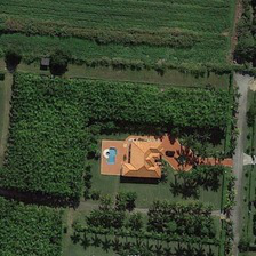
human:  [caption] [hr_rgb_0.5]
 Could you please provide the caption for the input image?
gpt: a red building is surrounded by many green plants.

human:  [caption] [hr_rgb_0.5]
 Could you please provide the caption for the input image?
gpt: There are many different green plants around a red building.

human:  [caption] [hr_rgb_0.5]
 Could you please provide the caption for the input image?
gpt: Red buildings around green plants are very different.

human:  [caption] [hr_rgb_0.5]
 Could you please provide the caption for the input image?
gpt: The red building is surrounded by many different green plants.

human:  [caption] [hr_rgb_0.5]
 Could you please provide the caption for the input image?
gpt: A red building is surrounded by many different green plants.